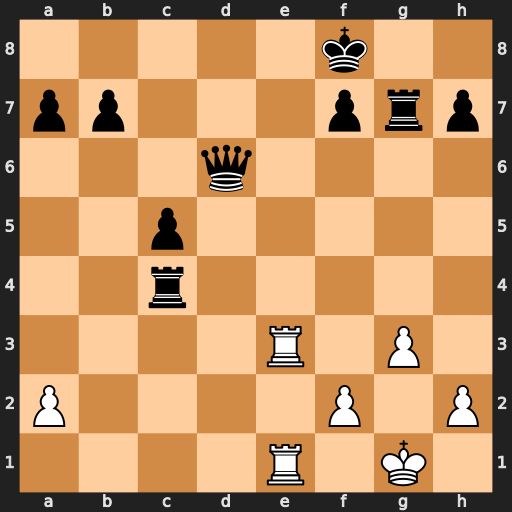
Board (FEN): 5k2/pp3prp/3q4/2p5/2r5/4R1P1/P4P1P/4R1K1
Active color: w
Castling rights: -
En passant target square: -
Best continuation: Re8#